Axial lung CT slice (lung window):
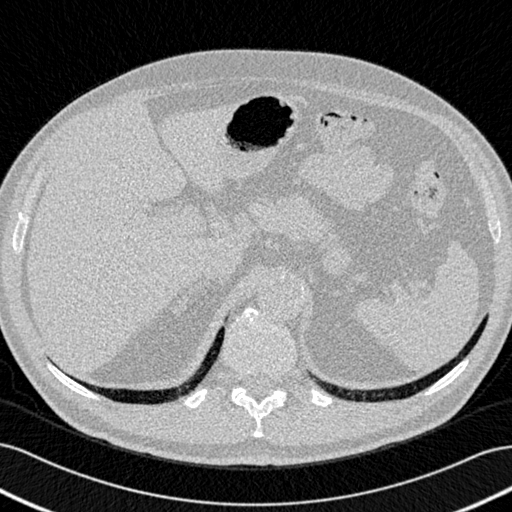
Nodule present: no